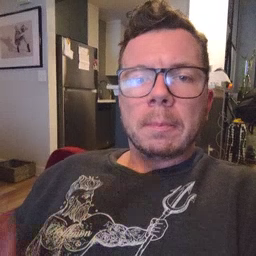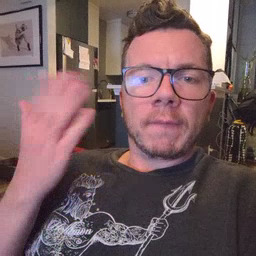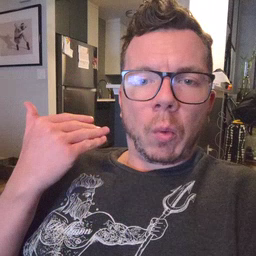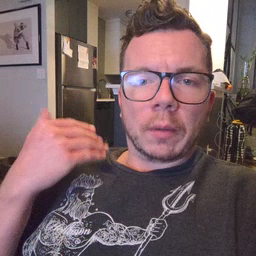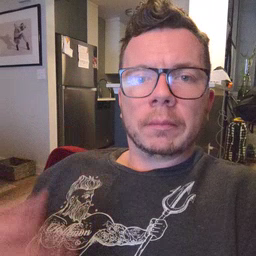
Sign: before